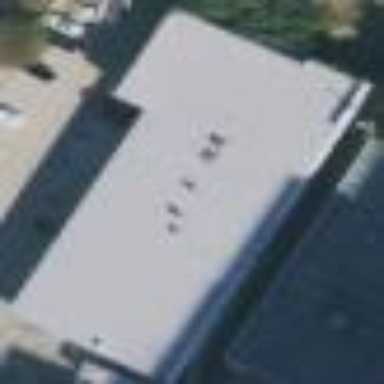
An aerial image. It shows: Commercial building.